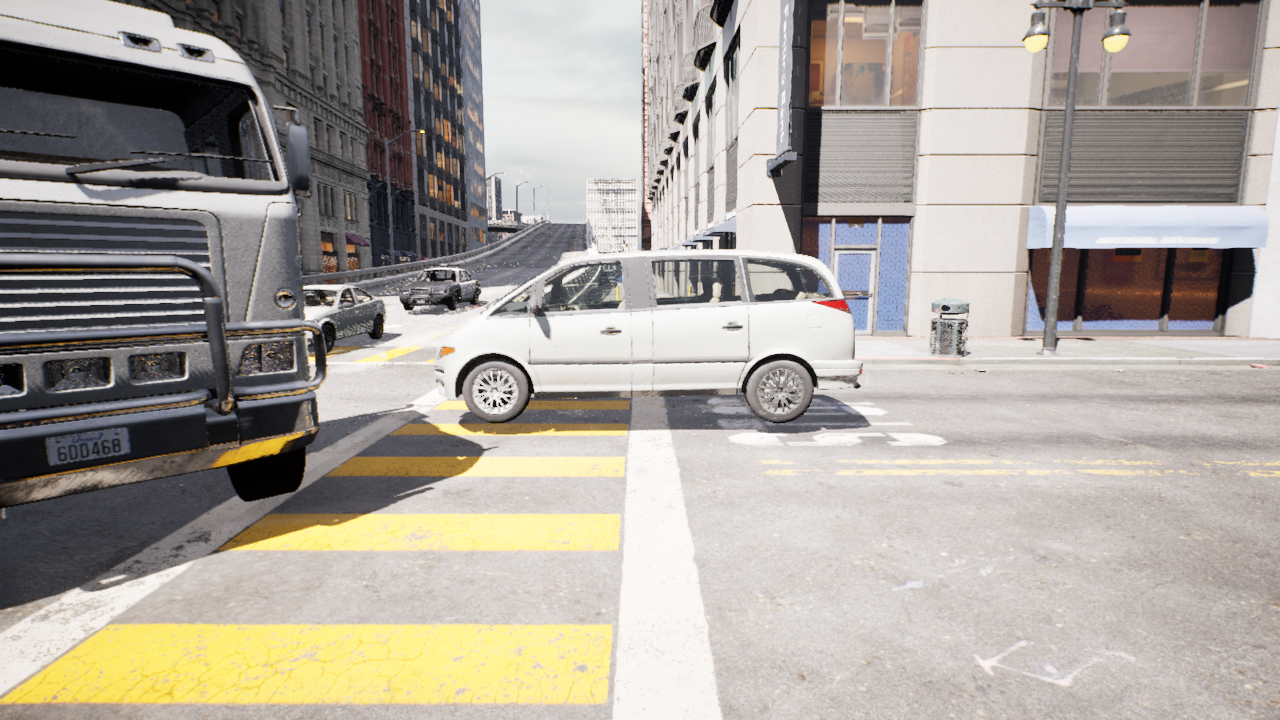
Venue: residential
Lighting: clear day
Vehicle rig: minivan